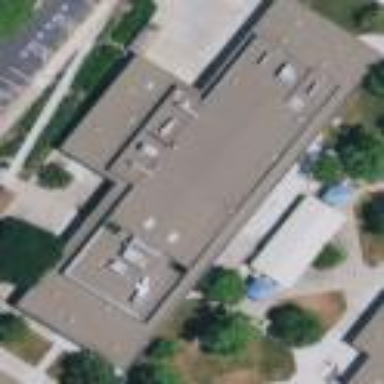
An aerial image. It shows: Educational building.